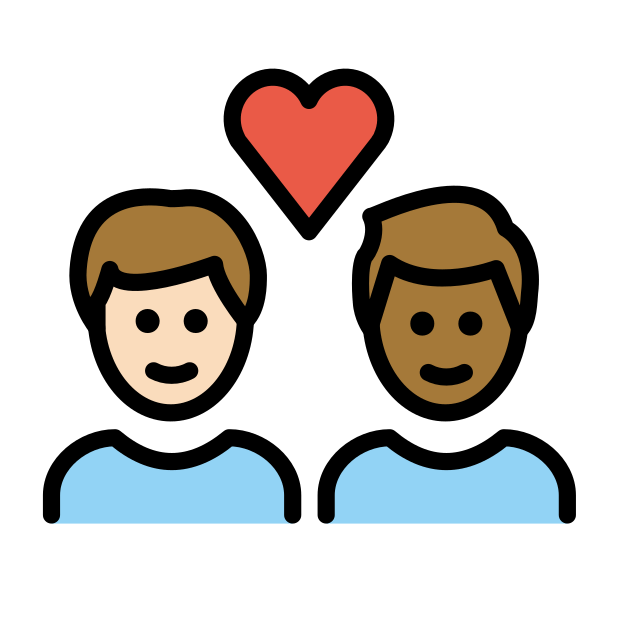
couple with heart: man, man, light skin tone, medium-dark skin tone